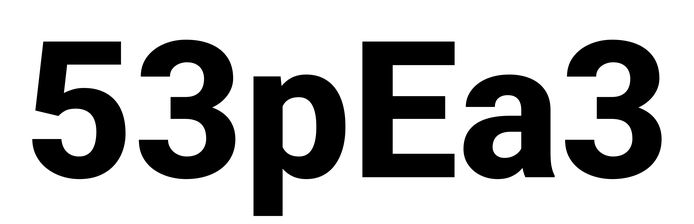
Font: Roboto_ExtraBold